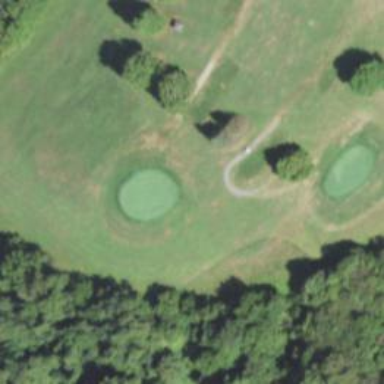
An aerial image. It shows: Golf cartpath that is also road path.